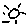
Label: sun